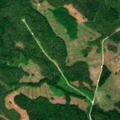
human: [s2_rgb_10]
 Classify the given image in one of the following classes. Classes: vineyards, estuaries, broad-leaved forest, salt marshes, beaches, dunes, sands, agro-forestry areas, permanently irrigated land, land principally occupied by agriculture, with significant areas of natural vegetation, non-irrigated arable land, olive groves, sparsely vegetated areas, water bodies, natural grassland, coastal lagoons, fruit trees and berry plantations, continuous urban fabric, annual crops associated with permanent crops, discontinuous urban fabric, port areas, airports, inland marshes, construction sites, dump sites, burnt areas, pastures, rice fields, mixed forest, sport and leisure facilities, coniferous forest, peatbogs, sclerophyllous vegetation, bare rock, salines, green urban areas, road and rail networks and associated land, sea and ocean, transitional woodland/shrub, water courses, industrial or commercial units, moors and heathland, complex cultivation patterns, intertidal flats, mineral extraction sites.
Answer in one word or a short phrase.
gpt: coniferous forest, mixed forest, transitional woodland/shrub